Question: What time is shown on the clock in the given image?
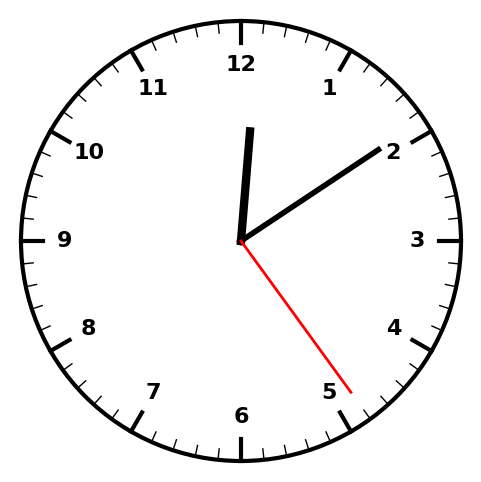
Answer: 12:09:24